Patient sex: M
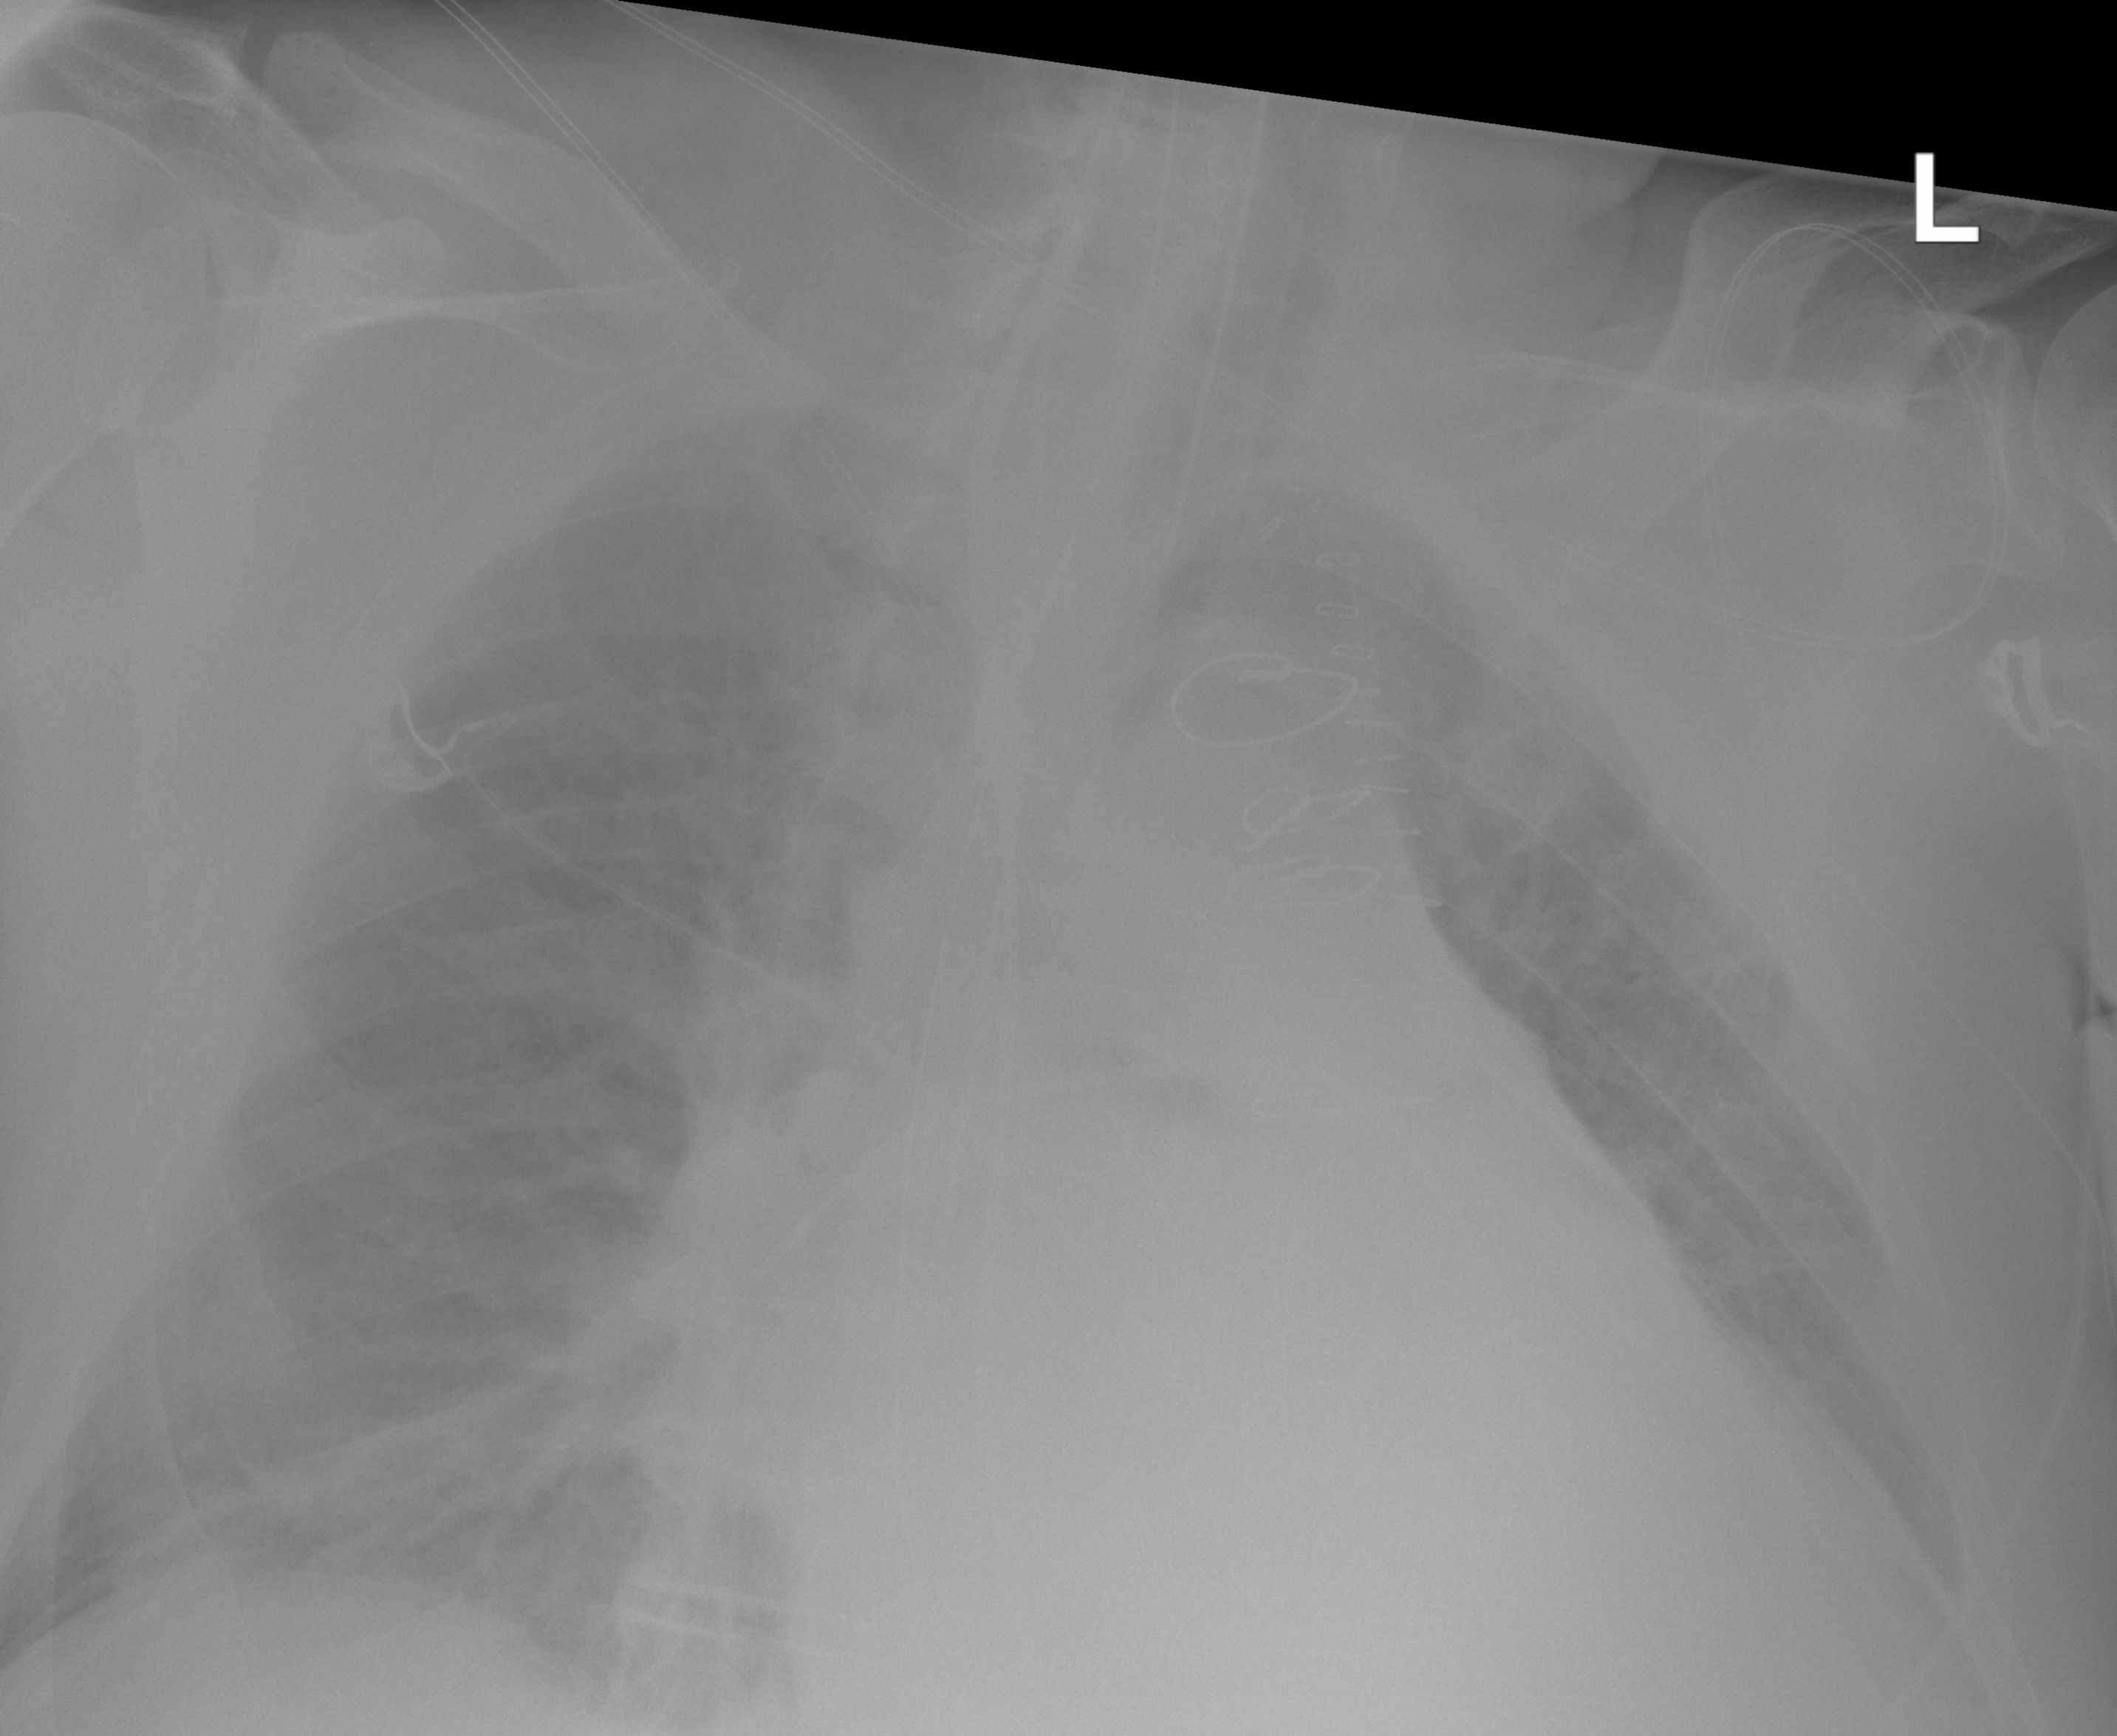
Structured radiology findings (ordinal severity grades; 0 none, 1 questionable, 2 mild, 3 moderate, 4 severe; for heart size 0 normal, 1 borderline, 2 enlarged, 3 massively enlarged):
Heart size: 3
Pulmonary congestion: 1
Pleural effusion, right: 0
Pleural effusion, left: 0
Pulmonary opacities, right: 0
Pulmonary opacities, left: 0
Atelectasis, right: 1
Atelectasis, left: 1